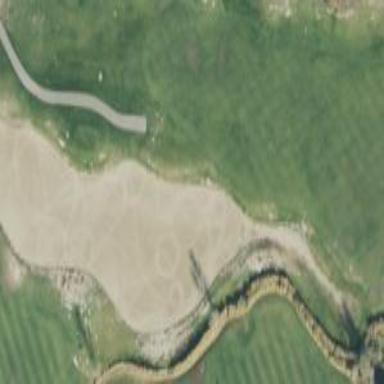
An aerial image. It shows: Sandy area is golf bunker.